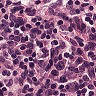
Metastatic tissue present: no